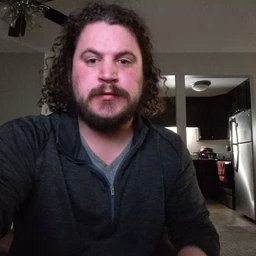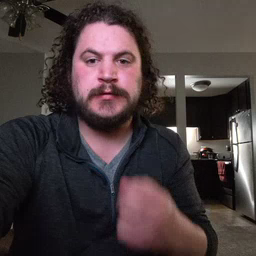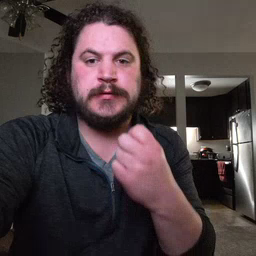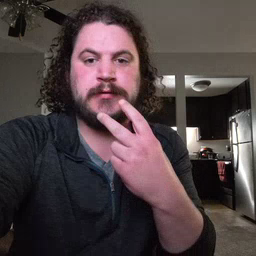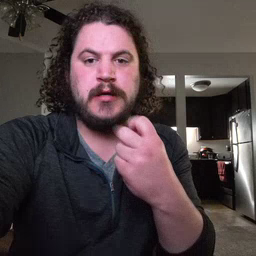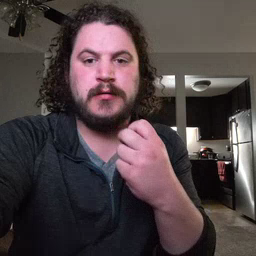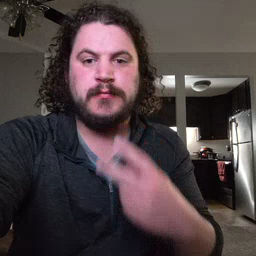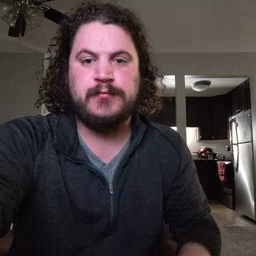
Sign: snack